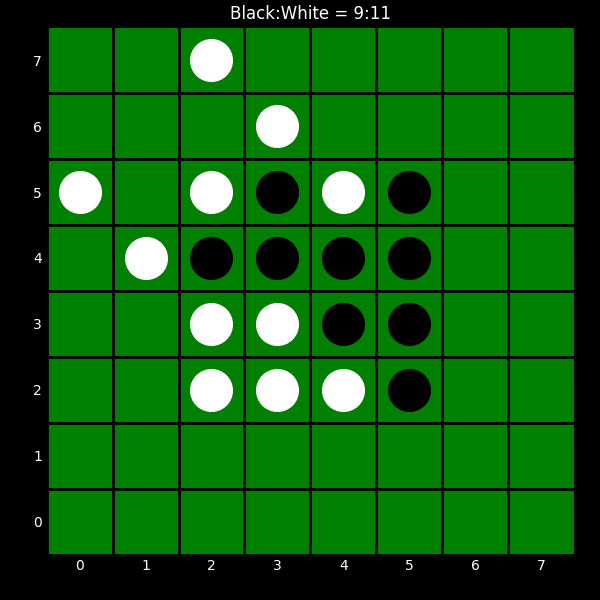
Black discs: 9
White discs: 11